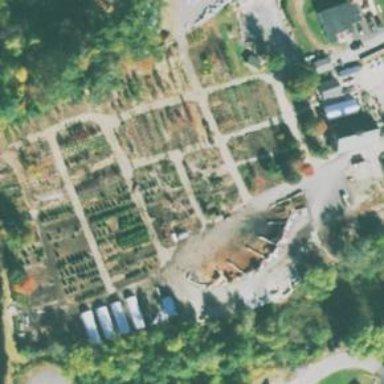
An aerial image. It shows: Greenhouse used for horticulture.